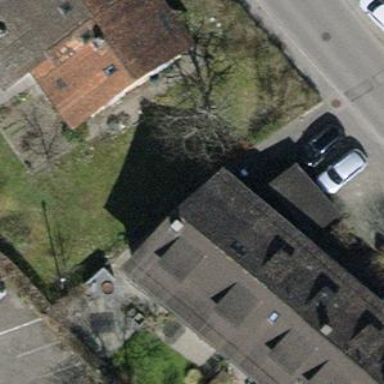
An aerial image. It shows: Building with tiled roof.